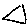
Label: triangle